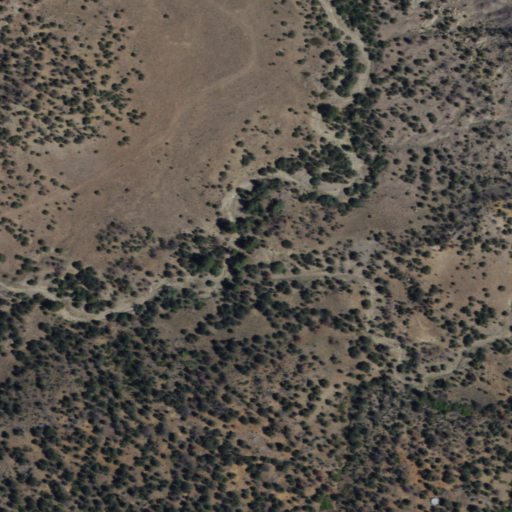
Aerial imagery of valley in New Mexico named Saltero Canyon containing evergreen forest, shrub, and grassland